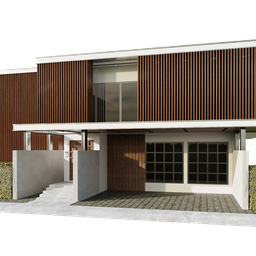
Label: architecture